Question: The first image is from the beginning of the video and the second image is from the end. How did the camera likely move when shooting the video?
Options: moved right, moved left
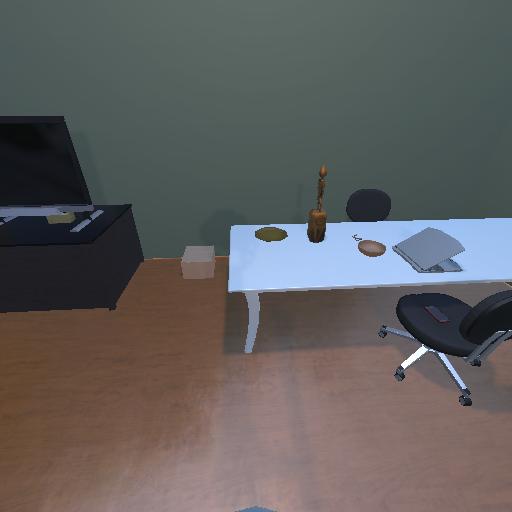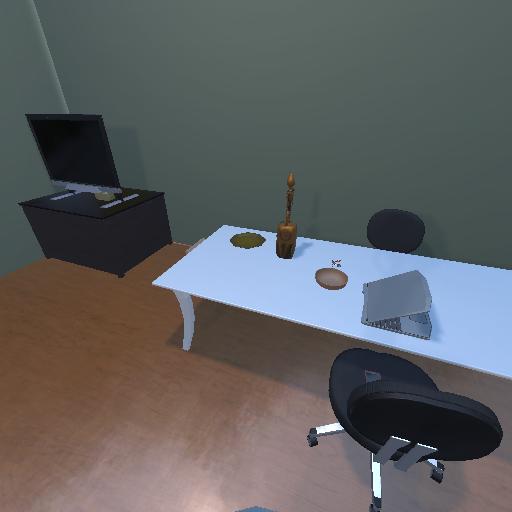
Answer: moved right